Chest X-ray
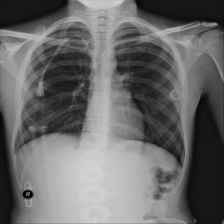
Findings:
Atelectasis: negative
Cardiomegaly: negative
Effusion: negative
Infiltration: negative
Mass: negative
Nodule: negative
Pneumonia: negative
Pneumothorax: negative
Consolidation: negative
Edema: negative
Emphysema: negative
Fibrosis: negative
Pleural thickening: negative
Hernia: negative